Question: Assuming that a table contains sufficient information to warrant an index seek, at what cardinality will SQL Server (or PostgreSQL) opt for an index scan?
The reason I ask this is I previously posted a question (<URL>, I started looking for reasons as to why it would make such a strange suggestion.
I experimented with making the indexes covering and composite, but both executed in the same time (we're talking 3 million rows).
Finally I concluded it was because of the ultra-high cardinality of the data. Every row is unique. I am deducing this caused SQL server to choose an index scan. However, the query stated "WHERE Col1 > ? AND Col2 < ?", so this is a little confusing.
My questions are:
1. At what cardinality will a RDBMS always opt for an index scan?
2. Can anyone explain why SQL Server would not use the index when the WHERE statement would indicate this would make sense?
I have attached the execution plan.

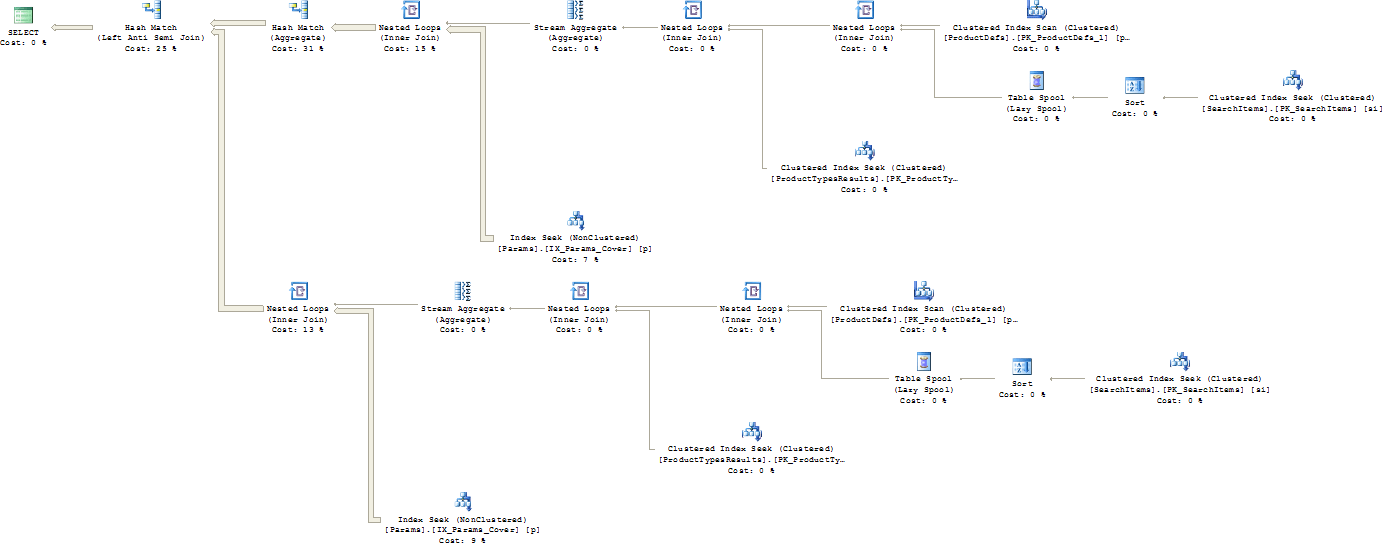
Answer: In terms of SQL Server, this has been referred to as the tipping point, of which Kimberley's blog post is a good read on it. <URL>
The tipping point is a guideline of 25%-33% of the total number of pages within the table, expressed as rows, e.g. 10k data pages would give a tipping point of 2500-3333 rows. As guidelines go this is pretty good, and as good as you will get - remember the query plan engine is a black box, and whilst it will give you a query plan, it only says what it decided, not why.
In terms of tipping a covering index though, that is not actually very easy, even with 100% of the data being selected a covering index will still seek over scan in the majority of cases.
That makes sense, if you consider that the cost optimizer doesn't assign any real cost to the index pages hierarchy, any only costs up the access to the leaf pages of the index. At that point, scanning or seeking 100% of a covering index is costed the same.
I found from my own experimentation (<URL> using a between clause would cause it to scan, but other where clauses would not - from what I could tell it was purely down to the route through the query engine.